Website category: phone
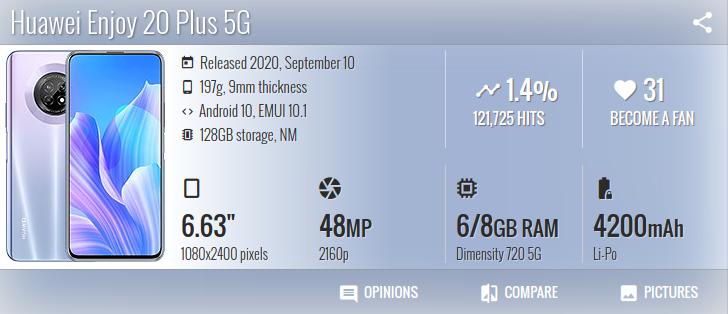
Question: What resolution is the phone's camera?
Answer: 2160p

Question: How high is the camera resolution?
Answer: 2160p

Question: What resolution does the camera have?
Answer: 2160p

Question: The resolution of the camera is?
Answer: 2160p

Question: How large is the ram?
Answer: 6/8 GB RAM

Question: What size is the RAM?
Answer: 6/8 GB RAM

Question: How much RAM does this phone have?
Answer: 6/8 GB RAM

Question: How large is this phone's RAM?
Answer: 6/8 GB RAM

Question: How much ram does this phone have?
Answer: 6/8 GB RAM

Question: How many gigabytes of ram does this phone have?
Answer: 6/8 GB RAM

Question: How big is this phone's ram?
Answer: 6/8 GB RAM

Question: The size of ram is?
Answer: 6/8 GB RAM

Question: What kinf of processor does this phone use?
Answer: Dimensity 720 5G

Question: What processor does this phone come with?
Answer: Dimensity 720 5G

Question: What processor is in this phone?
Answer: Dimensity 720 5G

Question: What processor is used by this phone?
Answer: Dimensity 720 5G

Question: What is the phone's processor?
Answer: Dimensity 720 5G

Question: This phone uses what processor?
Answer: Dimensity 720 5G

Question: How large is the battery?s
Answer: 4200 mAh

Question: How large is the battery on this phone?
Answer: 4200 mAh

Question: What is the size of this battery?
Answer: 4200 mAh

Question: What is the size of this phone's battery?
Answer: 4200 mAh

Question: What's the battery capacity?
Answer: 4200 mAh

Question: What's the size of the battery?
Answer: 4200 mAh

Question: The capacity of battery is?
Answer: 4200 mAh